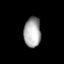
Tissue: lung
Cell type: Epithelial cells
Senescence score: 0.2076
Nuclear area (px): 498
Mean DAPI intensity: 167.851